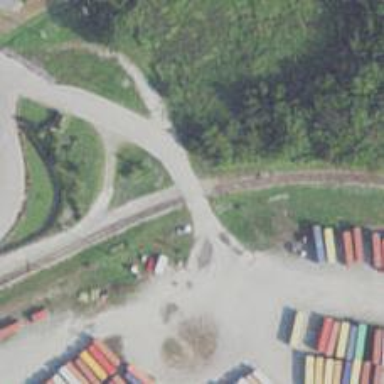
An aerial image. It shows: Level crossing along the railway.